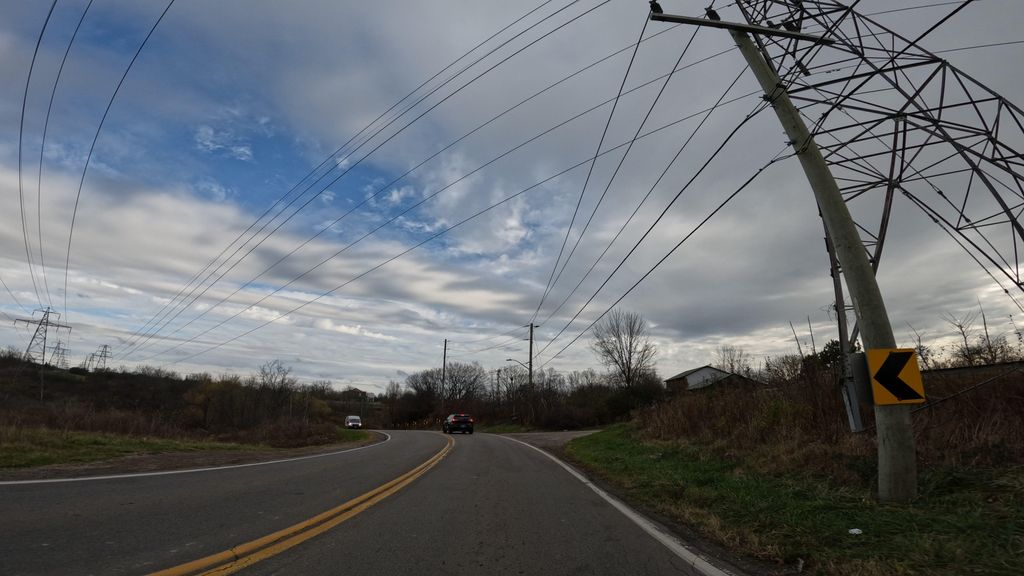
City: hamilton